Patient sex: M
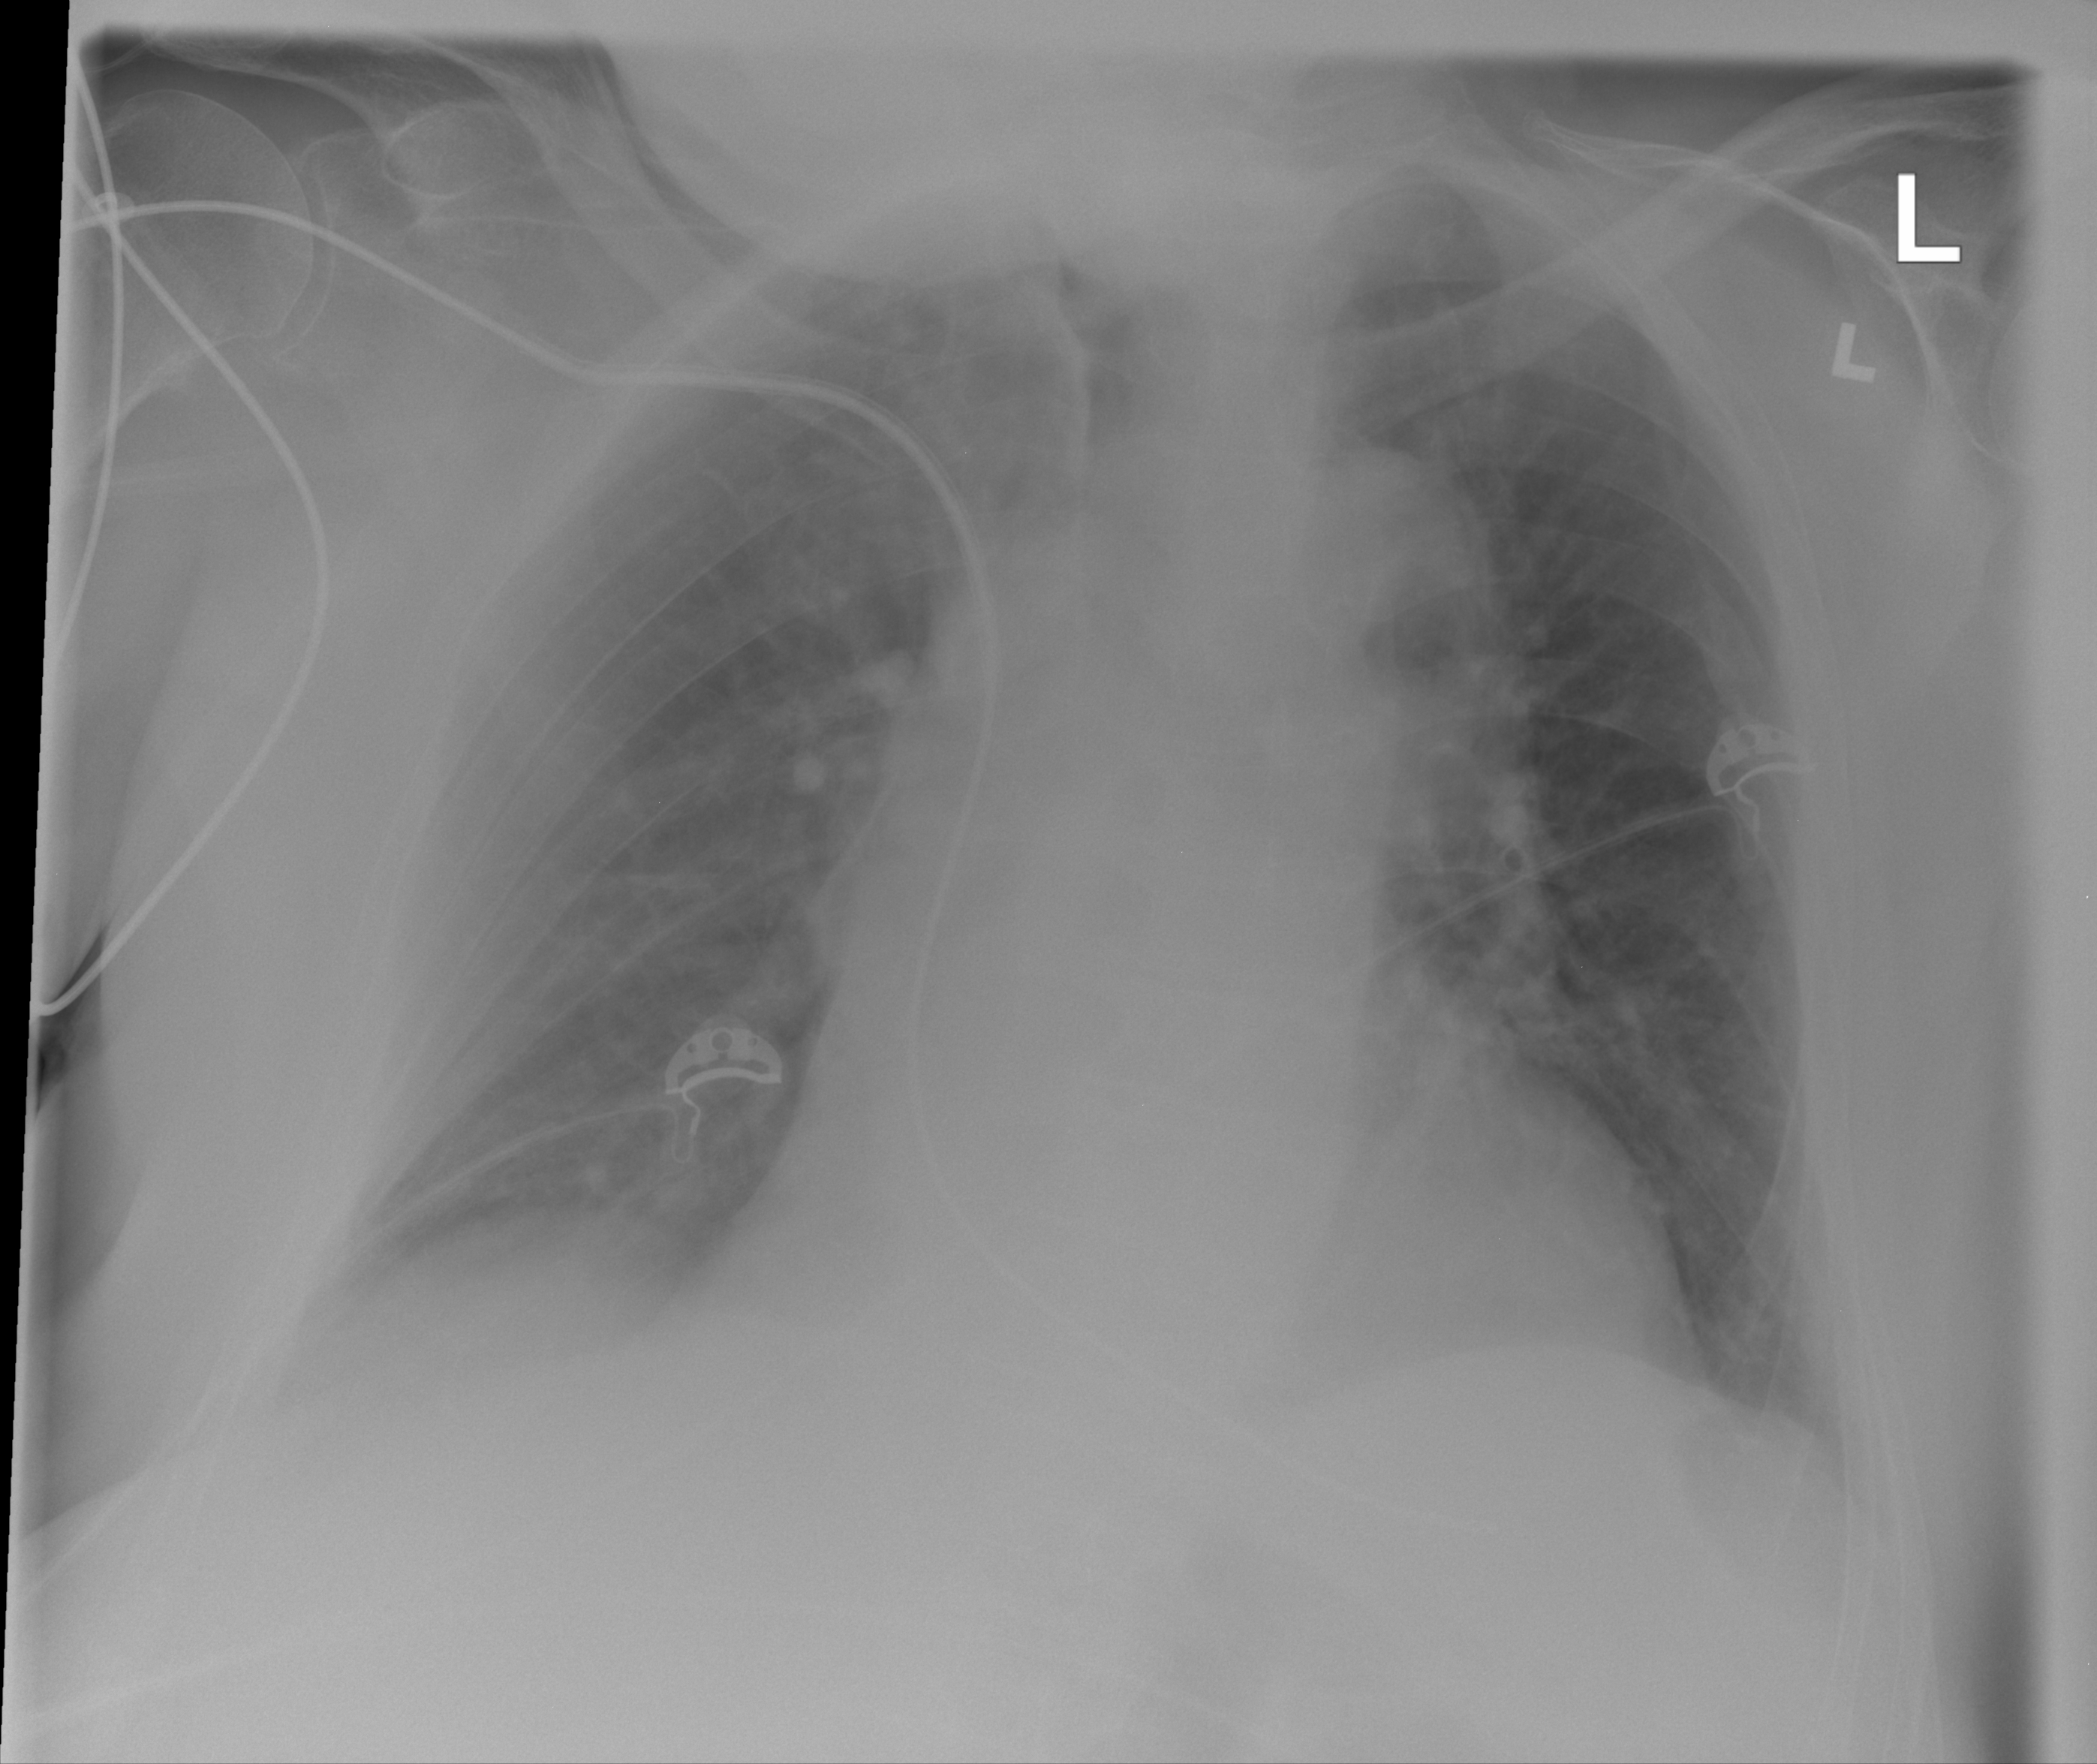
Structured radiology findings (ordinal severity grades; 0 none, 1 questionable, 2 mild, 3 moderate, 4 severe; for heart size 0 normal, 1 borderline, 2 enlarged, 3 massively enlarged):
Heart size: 2
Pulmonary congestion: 2
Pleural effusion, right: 2
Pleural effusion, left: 0
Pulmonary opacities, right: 0
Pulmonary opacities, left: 0
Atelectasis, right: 0
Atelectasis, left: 0